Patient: sex M, age 45
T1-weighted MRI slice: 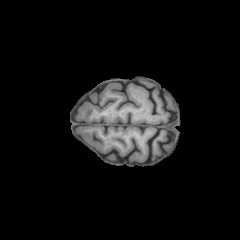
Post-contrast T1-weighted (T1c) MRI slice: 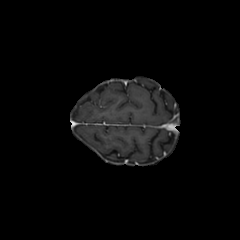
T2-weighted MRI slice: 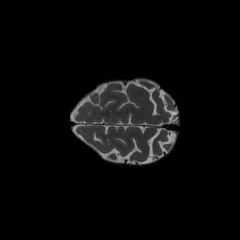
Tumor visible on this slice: no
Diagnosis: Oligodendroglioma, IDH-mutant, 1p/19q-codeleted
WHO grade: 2